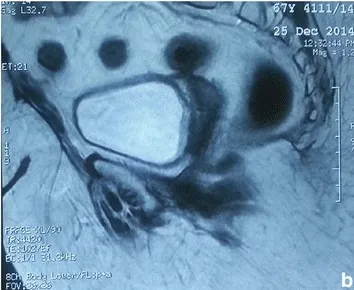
Sagittal. T2W images show intermediate left hemi circumferential signal intensity.
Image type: radiology (mri)